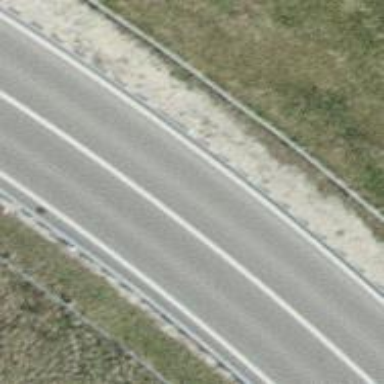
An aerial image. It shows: Trunk link road with asphalt surface.